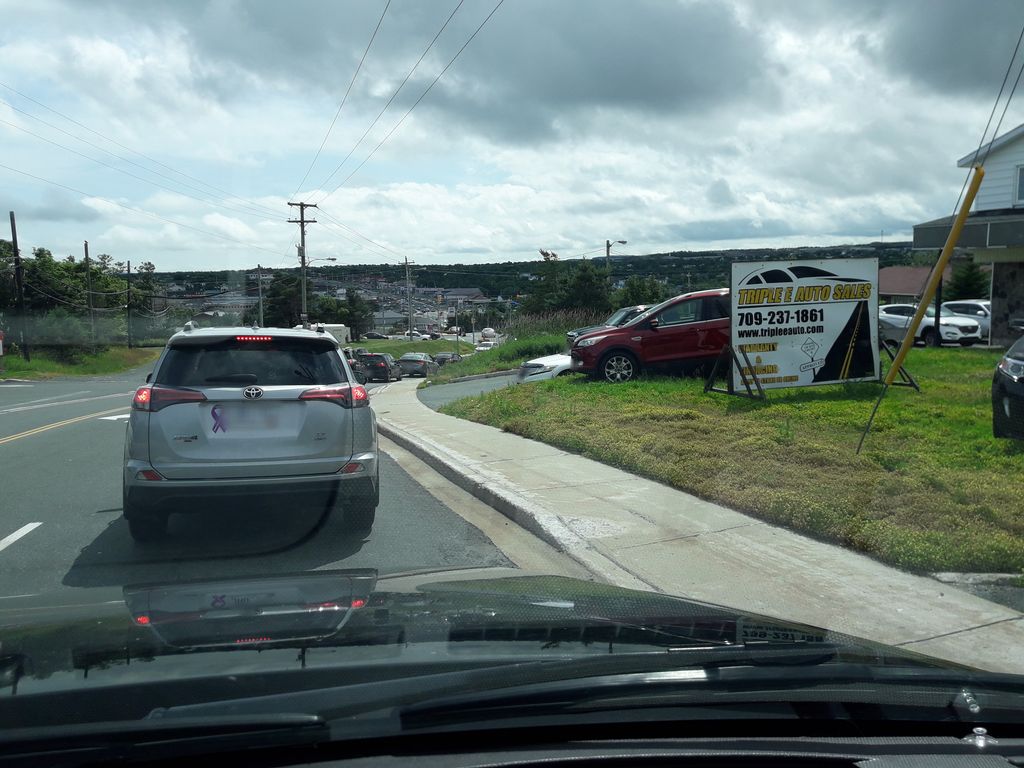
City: st_johns